Question: I have created a html webpage here:
<URL>
Code:
'''
<!DOCTYPE html>
<html>
<head>
<title>WBT Charts</title>
<link rel="stylesheet" type="text/css" href="wbt.css">
<script src="http://ajax.googleapis.com/ajax/libs/jquery/1.10.2/jquery.min.js"></script>
<script src="wbt.js"></script>
<link href='http://fonts.googleapis.com/css?family=Ubuntu:400,500,700' rel='stylesheet' type='text/css'>
</head>
<body>
<section>
<article>
<div id="wbtBlock">
<p>Press enter to save amendments</p>
<h1>Title of wbt:<input type="text" id="wbtTitle" /></h1>
<div id="graph">
<p>Graph to go here</p>
</div>
<p><strong>Notes: </strong></p>
<p><span><input type="textarea" id="wbtNote" /></span></p>
</div>
</article>
</section>
<button>Add New WBT Chart</button>
</body>
'''
Here is the jQuery code I wrote:
'''
$(document).ready(function() {
$("h1").keypress(function(e) {
//get
wbtTitle = $('#wbtTitle').val();
// Write text after enter
if (e.which == 13) {
$("h1").text(wbtTitle);
}
});
$("span").keypress(function(e) {
//get
wbtNote = $('#wbtNote').val();
// Write note after enter
if (e.which == 13) {
$("span").text(wbtNote);
}
});
//Insert new WBT on button click
$("button").each(function() {
$(this).click(function() {
var wbtSet = $( "article" ).html();
$(wbtSet).insertAfter('section');
});
});
});
'''
What I want to do is set the title and some note text using input boxes which works using jQuery. I then want to add a copy of the html into another article when the button is pressed without copying the inputs previously made with the possibility of setting new values when the article is cloned. The process should repeat over and over again.
Here is an image to help explain:

I am quite new to jQuery, I think you need to use a loop to fix this, I read that a .each() can be used <URL> but not quite sure.
Any help will be appreciated. Thanks.
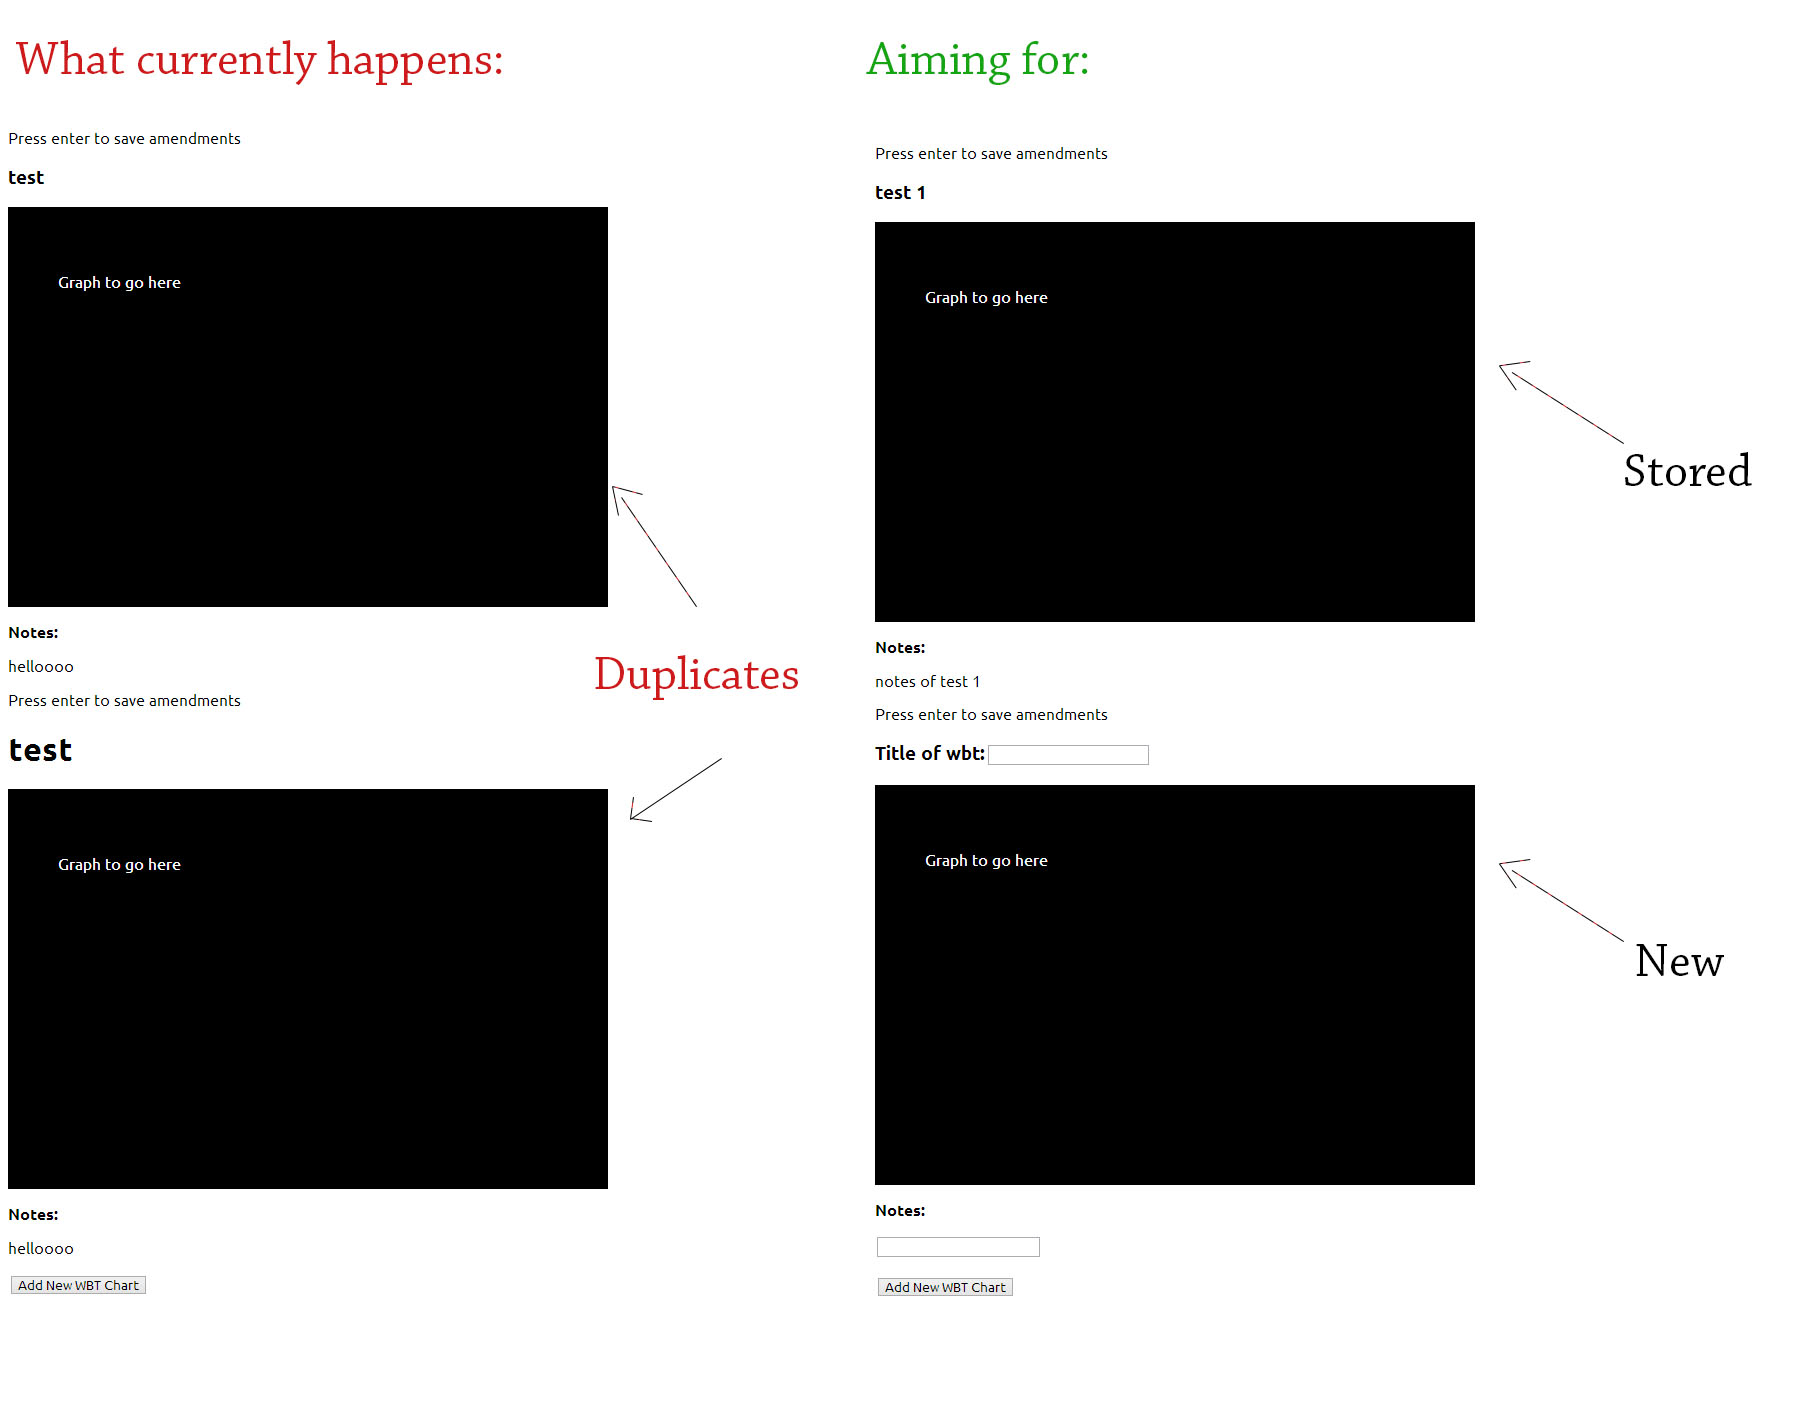
Answer: I think I got your answer.
I changed the html a bit, because you duplicated some id's with your approach, that's not good. id's have to be unique on a page. I simply changed them to classes.
'''
<!DOCTYPE html>
<html>
<head>
<title>WBT Charts</title>
<link rel="stylesheet" type="text/css" href="wbt.css">
<script src="http://ajax.googleapis.com/ajax/libs/jquery/1.10.2/jquery.min.js"></script>
<script src="wbt.js"></script>
<link href='http://fonts.googleapis.com/css?family=Ubuntu:400,500,700' rel='stylesheet' type='text/css'>
</head>
<body>
<section>
<article>
<div class="wbtBlock">
<p>Press enter to save amendments</p>
<h1>Title of wbt:<input type="text" class="wbtTitle" /></h1>
<div class="graph">
<p>Graph to go here</p>
</div>
<p><strong>Notes: </strong></p>
<p><span><input type="textarea" class="wbtNote" /></span></p>
</div>
</article>
</section>
<button>Add New WBT Chart</button>
</body>
'''
And of course the jQuery. I got rid of your first two functions because they had no purpose in this context.
'''
$(document).ready(function() {
//Insert new WBT on button click
$("button").on('click', function() {
var title = $(this).prev().find('.wbtTitle').val();
var note = $(this).prev().find('.wbtNote').val();
var wbtSet = $(this).prev("section").html();
$(this).prev().find('.wbtTitle').replaceWith(title);
$(this).prev().find('.wbtNote').replaceWith(note);
$(this).prev("section").after('<section>' + wbtSet + '</section>');
});
});
'''
<URL>